Platform: Mobile
Application: Chrome
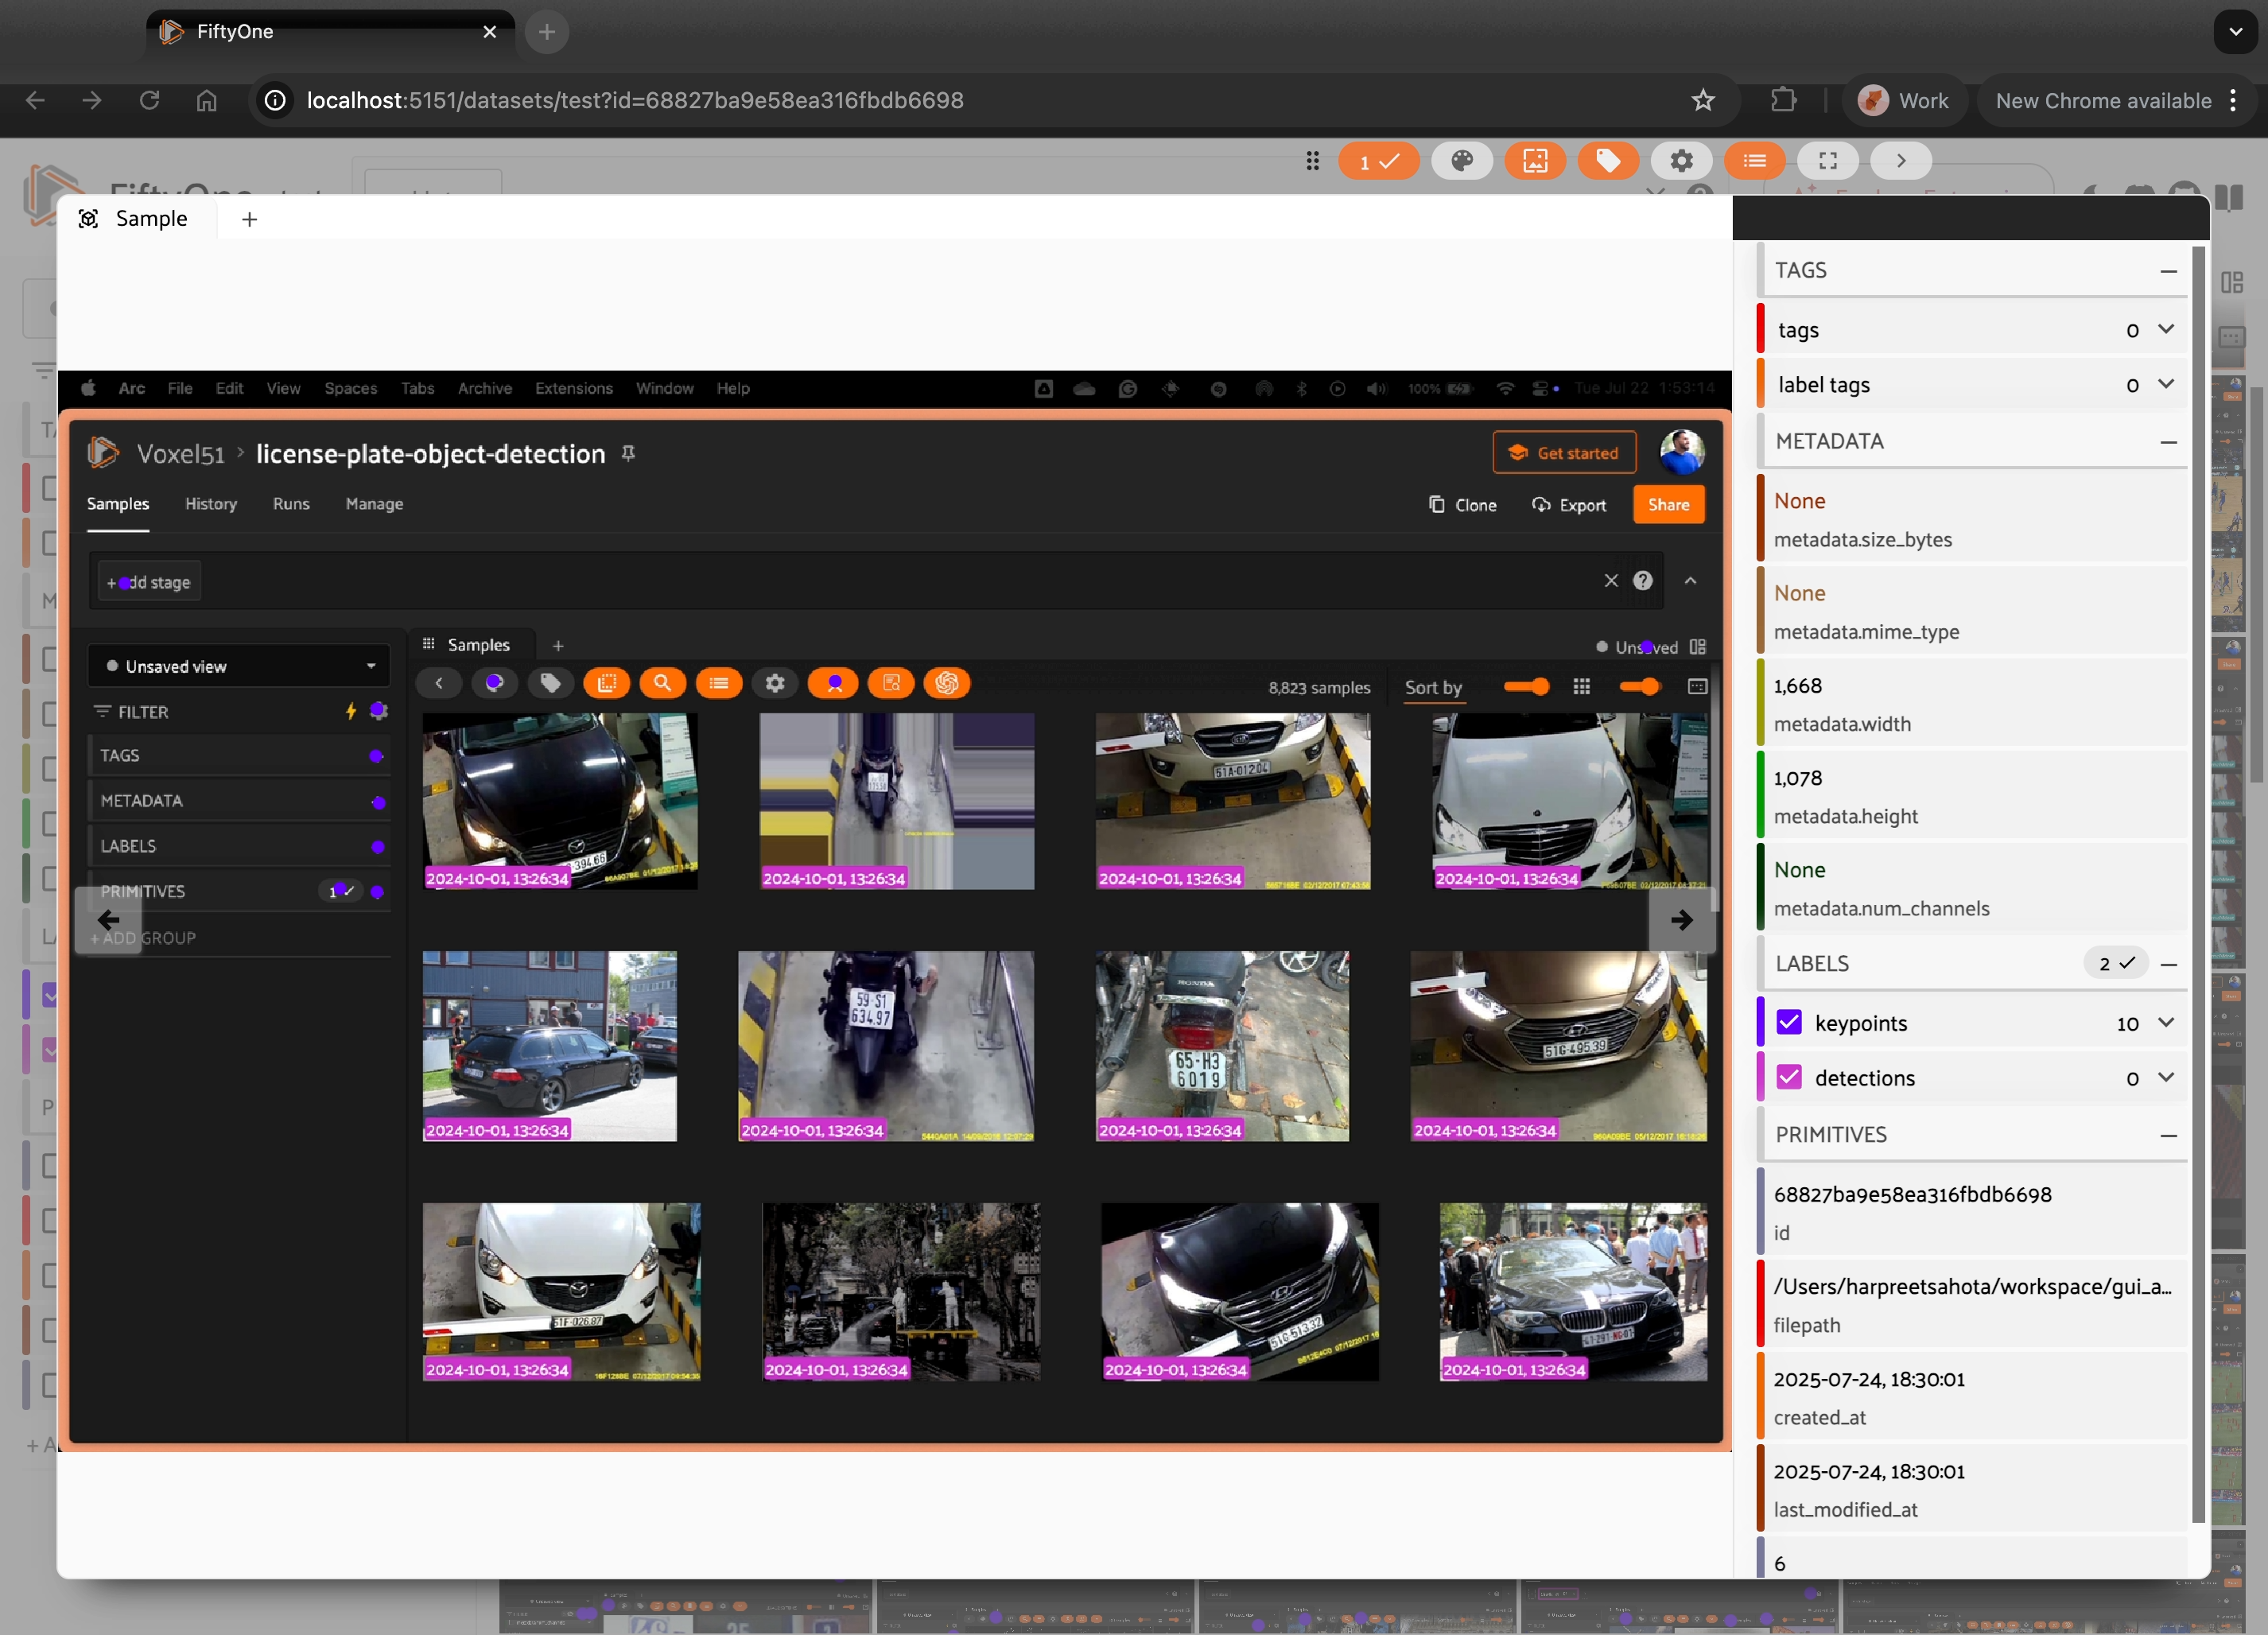
task_description: Expand the tags menu
action_type: click
element_info: Icon

task_description: Collapse the primitives group
action_type: click
element_info: Icon

task_description: Minimize the metadata group
action_type: click
element_info: Icon
task_description: What is the width of this sample?
action_type: hover
element_info: Text

task_description: What is the height of this sample?
action_type: hover
element_info: Text

task_description: Where can I find the label fields on this sample?
action_type: hover
element_info: Menu Item

task_description: When was this sample created?
action_type: hover
element_info: Text